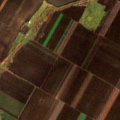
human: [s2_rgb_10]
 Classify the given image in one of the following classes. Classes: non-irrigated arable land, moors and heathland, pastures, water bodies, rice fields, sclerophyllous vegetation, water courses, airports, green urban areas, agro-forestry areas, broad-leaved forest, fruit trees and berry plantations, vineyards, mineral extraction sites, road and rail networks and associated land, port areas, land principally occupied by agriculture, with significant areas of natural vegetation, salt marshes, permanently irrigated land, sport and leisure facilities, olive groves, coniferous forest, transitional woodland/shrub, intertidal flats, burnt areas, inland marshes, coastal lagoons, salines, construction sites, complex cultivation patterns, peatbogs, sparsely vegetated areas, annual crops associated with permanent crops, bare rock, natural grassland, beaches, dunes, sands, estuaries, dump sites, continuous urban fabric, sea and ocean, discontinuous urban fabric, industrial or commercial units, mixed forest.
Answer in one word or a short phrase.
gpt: non-irrigated arable land, water bodies